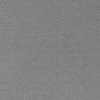
Atmospheric dust classification: dusty